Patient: sex M, age 70
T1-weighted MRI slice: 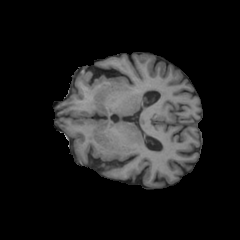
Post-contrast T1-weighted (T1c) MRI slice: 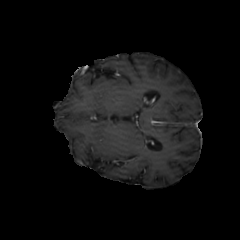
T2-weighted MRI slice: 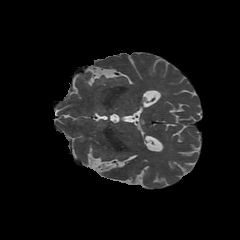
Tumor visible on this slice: no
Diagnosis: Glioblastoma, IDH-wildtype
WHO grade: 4